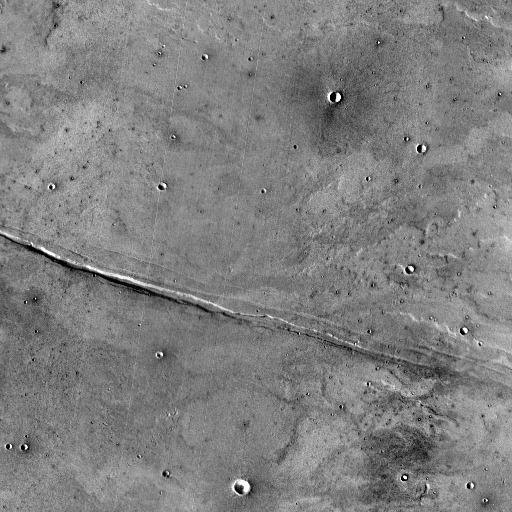
Crater classes present: Background, Other